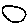
Label: circle